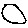
Label: circle